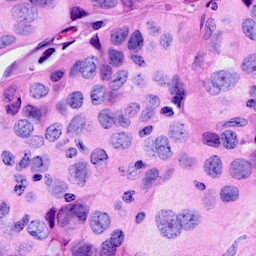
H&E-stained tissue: Breast